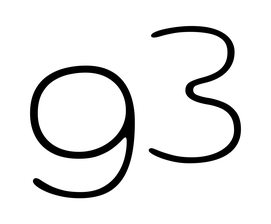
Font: Gluten_Thin